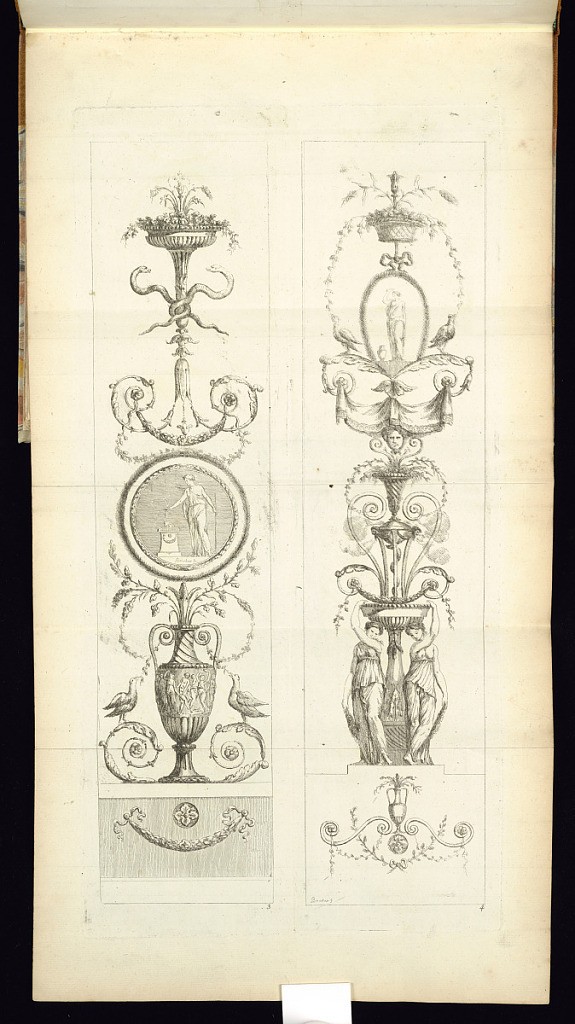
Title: Two Arabesque Panel Designs
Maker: Juste-François Boucher, French, 1736 – 1782
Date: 1768–75
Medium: Etching on paper
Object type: Print
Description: Two vertical arabesque panel designs printed on two separate plates featuring vases, incense burners, flowers, medallions with figures, baskets of flowers, snakes, festoons of leaves, foliate branches, birds, rosettes, swags of textiles, fleurons, fluting, and gadrooning. The plates are numbered and the right plate is signed.